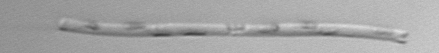
Label: Eucampia_morphytype1